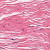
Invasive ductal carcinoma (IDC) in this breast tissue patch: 0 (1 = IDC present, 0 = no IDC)